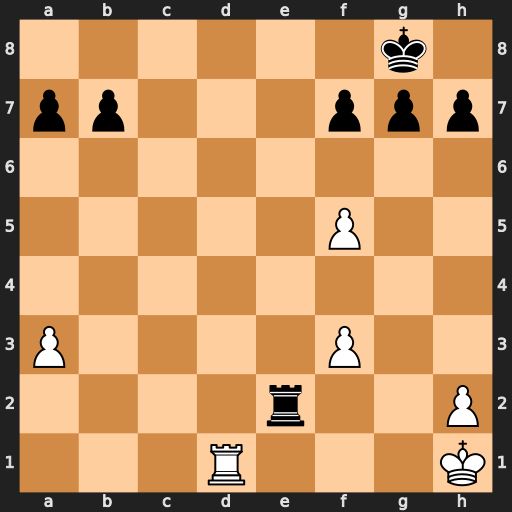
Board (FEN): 6k1/pp3ppp/8/5P2/8/P4P2/4r2P/3R3K
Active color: w
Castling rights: -
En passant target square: -
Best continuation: Rd8+ Re8 Rxe8#